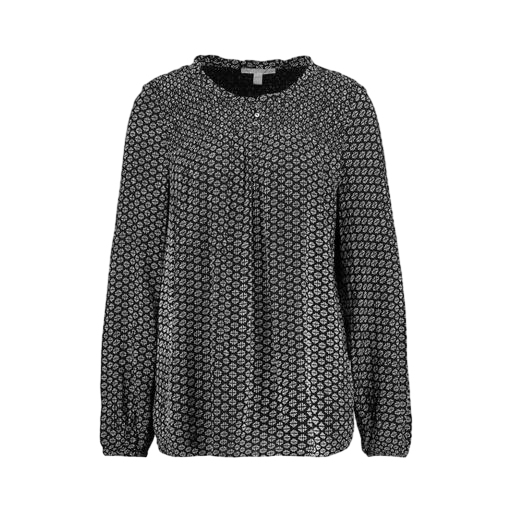
black petite printed top only macy, black long-sleeve printed blouse, black geo-print t-shirt only macy, white background